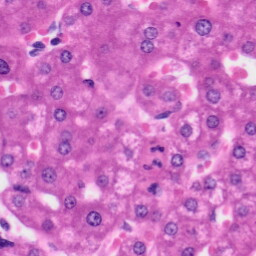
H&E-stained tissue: Liver